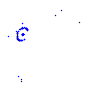
Particle: kaon